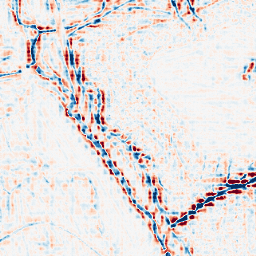
Category: wavelet
Decomposition family: wavelet_reverse_biorthogonal
Decomposition parameters: wavelet: rbio1.3
level: 3
Upsampling method: sinc_hamming
Upsampling parameters: scale: 4
kernel_size: 4
Upsampling scale: 4